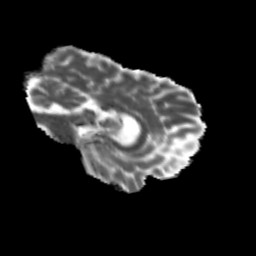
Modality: MD
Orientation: sagittal
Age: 36
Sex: male
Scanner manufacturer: siemens
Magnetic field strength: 3 T
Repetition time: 3.5 s
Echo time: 0.113 s